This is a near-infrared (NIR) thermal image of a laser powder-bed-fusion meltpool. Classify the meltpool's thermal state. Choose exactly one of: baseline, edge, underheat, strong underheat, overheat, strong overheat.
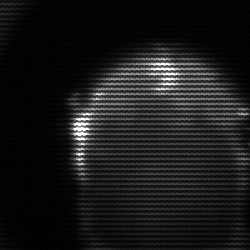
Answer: edge